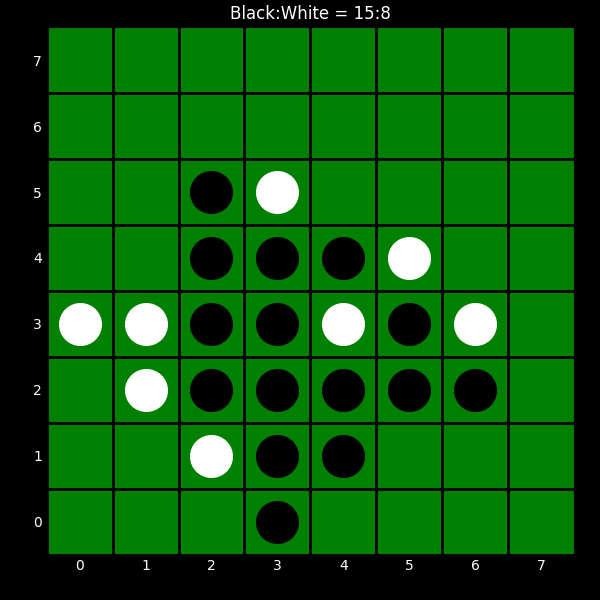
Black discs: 15
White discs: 8